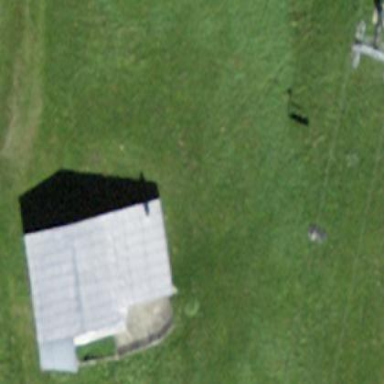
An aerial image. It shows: Bungalow.